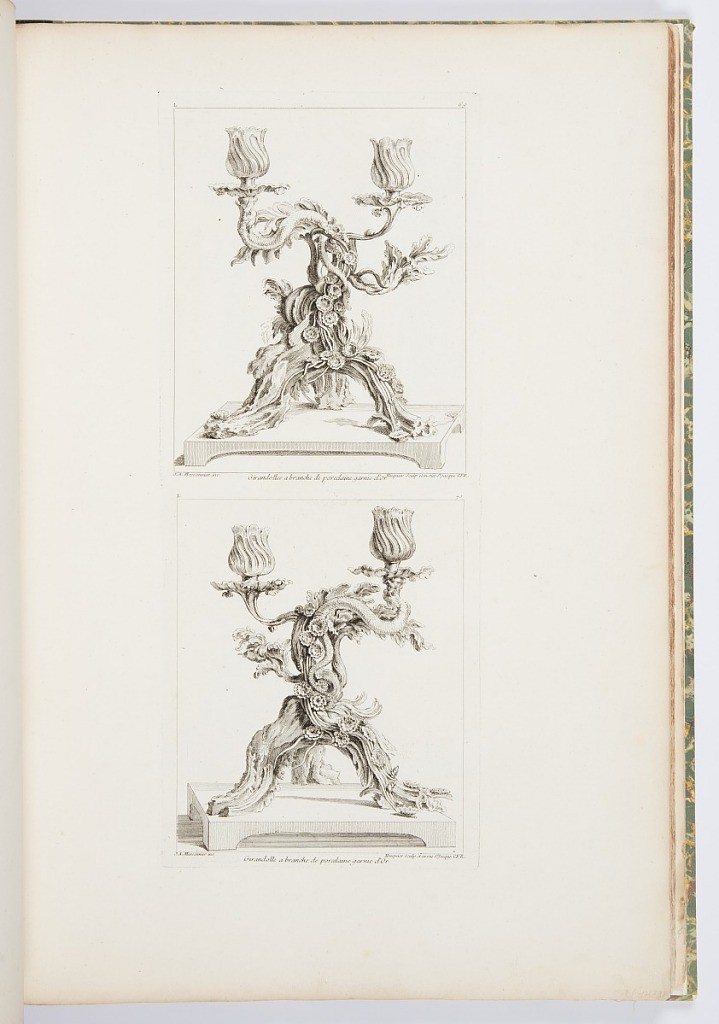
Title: Girandolle à branche de porcelaine garnie d'or (Girandolle with Porcelain Branches Covered in Gold), plate 70, from Oeuvres de Juste-Aurèle Meissonnier (Works by Juste-Aurèle Meissonnier)
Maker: Juste-Aurèle Meissonnier, French, b. Italy, 1695–1750
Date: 1695–1750
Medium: Engraving on white laid paper
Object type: Print
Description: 1921-6-212-29-a: Girandolle (calendabrum) on platform; three entwin...;     1921-6-212-29-b: Girandolle (calendabrum) on platform; three entwin...